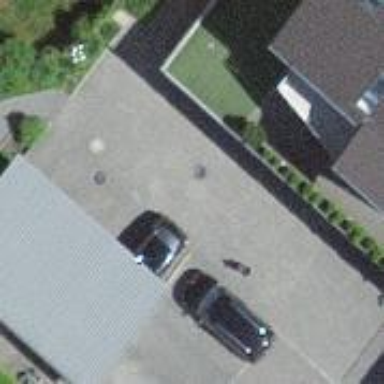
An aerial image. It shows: View of roof of building.